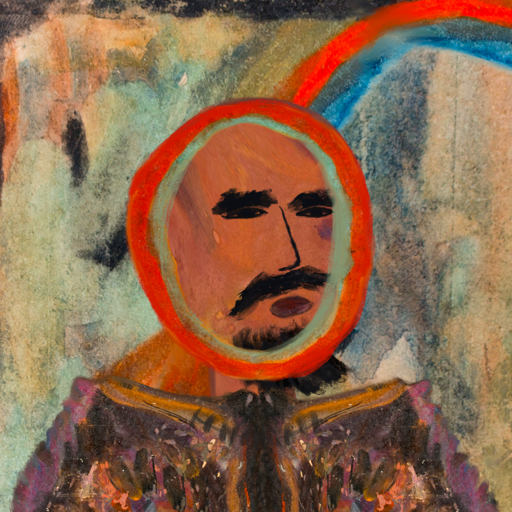
Background: Childish, Head And Neck Side: Mother_And_Son_Son, Face Side: Mosgoul, Bust: Gypsy_Queen, Hair Side: Sisters, Head Accessory: Blank, Second Necklace: Blank, Necklace: In_The_Sun, Baby: Blank